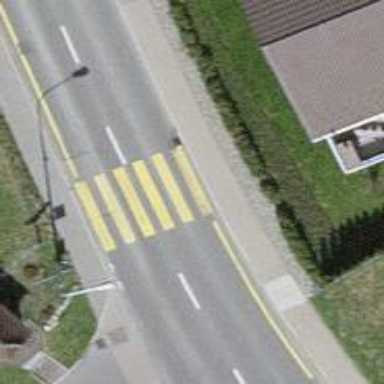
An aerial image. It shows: Uncontrolled zebra crossing with notable zebra markings.